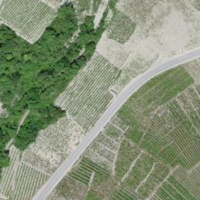
EUNIS habitat code: 40
Species observed at this site:
Clematis vitalba